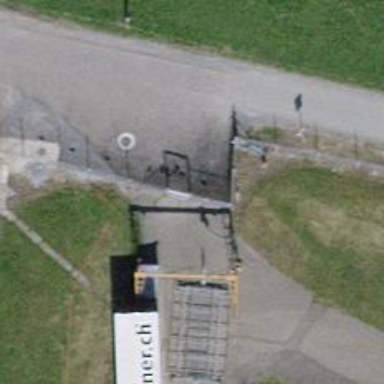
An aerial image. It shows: Swing gate.